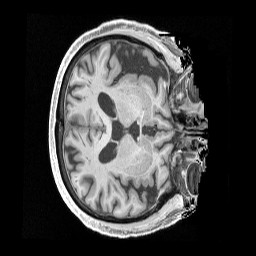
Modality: T1w
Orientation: axial
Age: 74
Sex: male
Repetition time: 2.4 s
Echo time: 0.00222 s